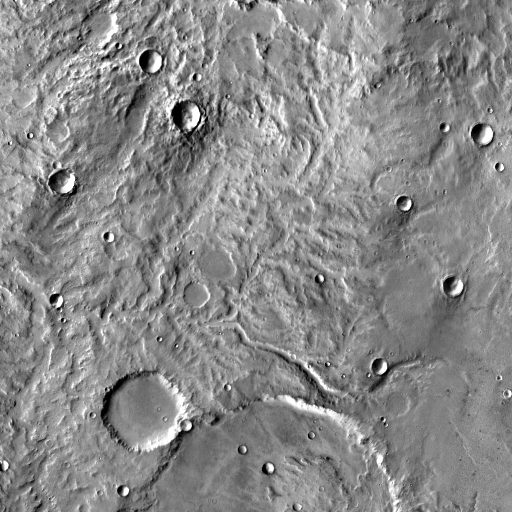
Crater classes present: Background, Other, Buried